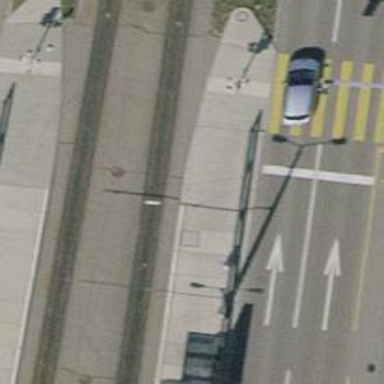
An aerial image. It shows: Tram stop with public transport stop position.